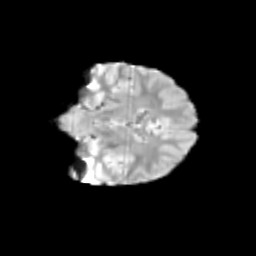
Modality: T2w
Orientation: coronal
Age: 12
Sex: female
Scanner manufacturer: siemens
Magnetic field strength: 3 T
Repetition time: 3.8 s
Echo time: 0.07 s